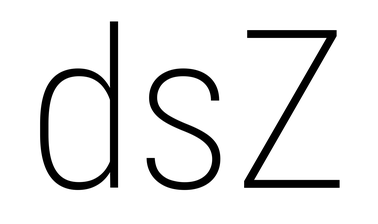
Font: Roboto_Condensed_ExtraLight